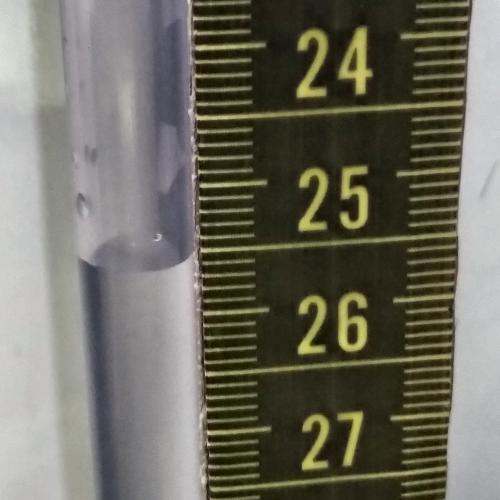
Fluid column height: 25.6 cm